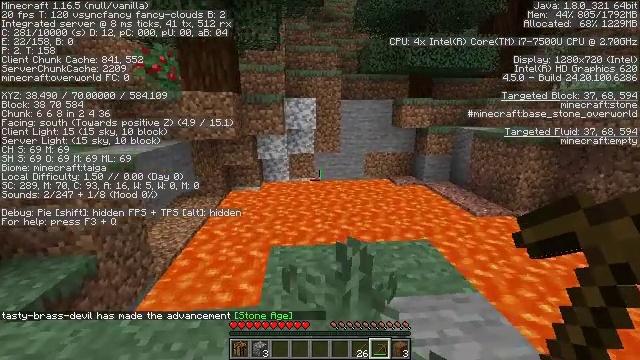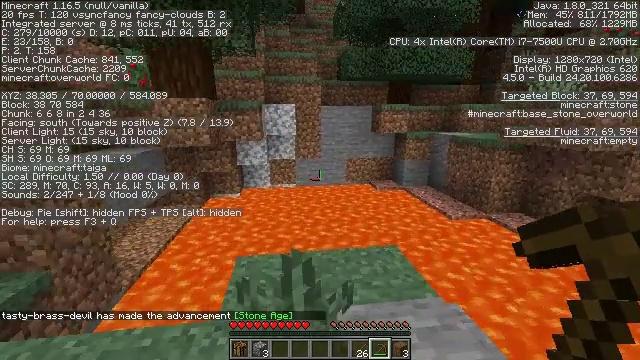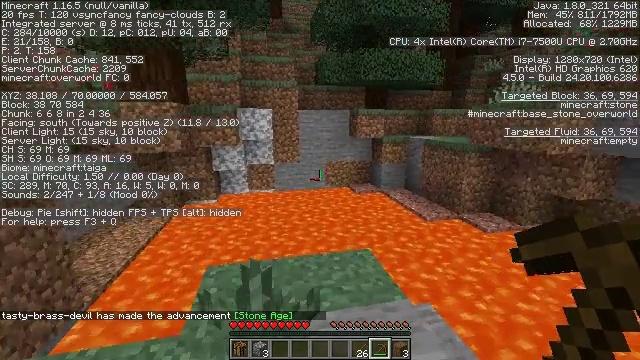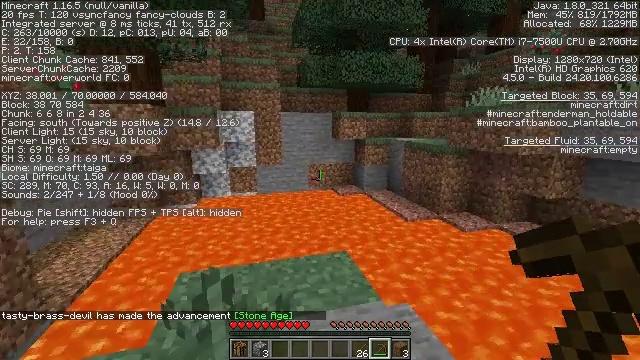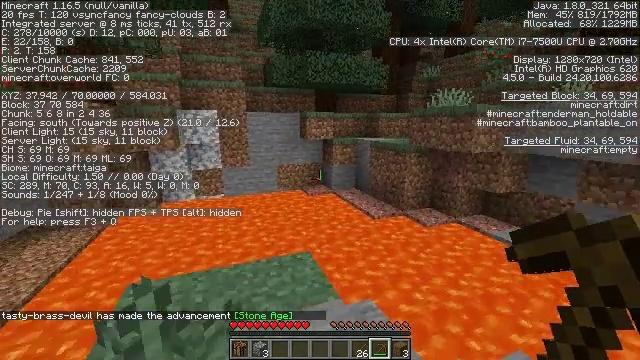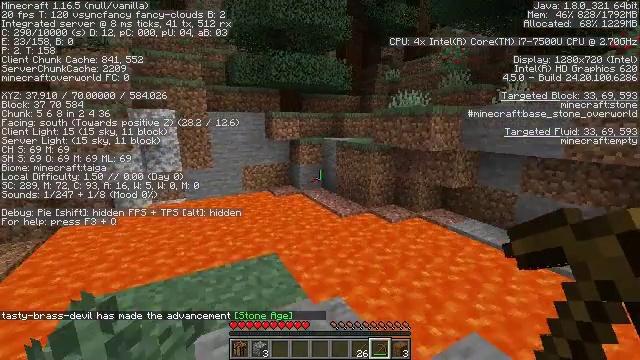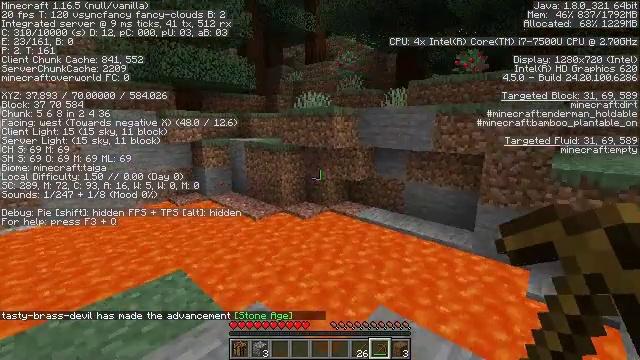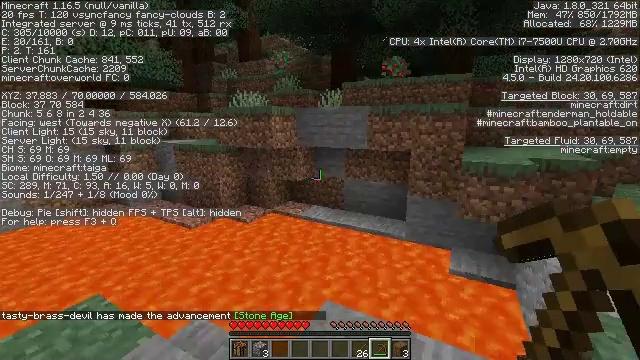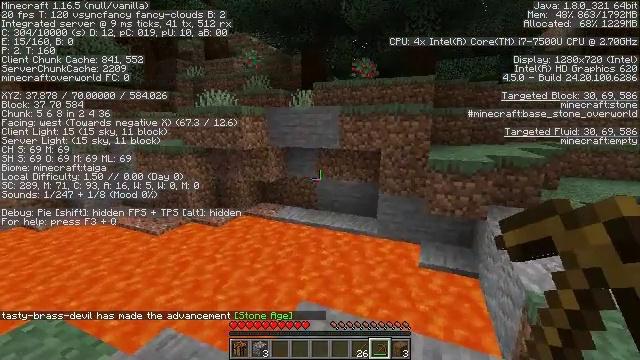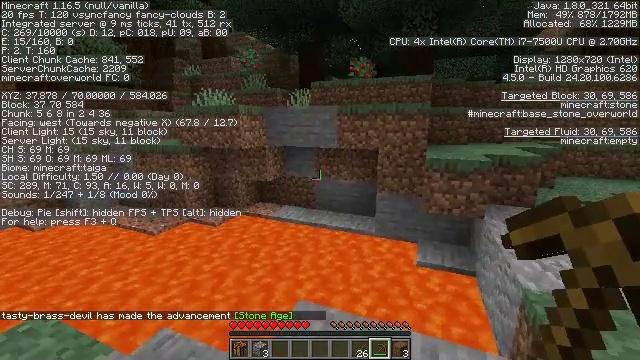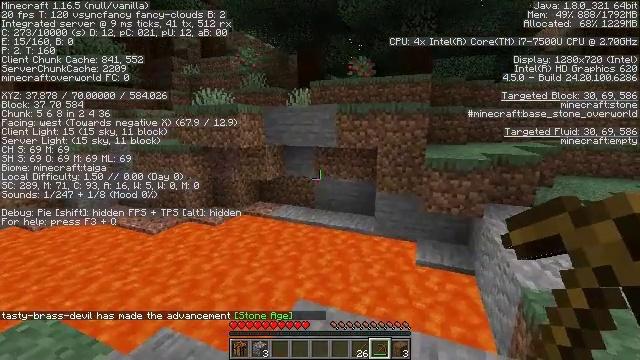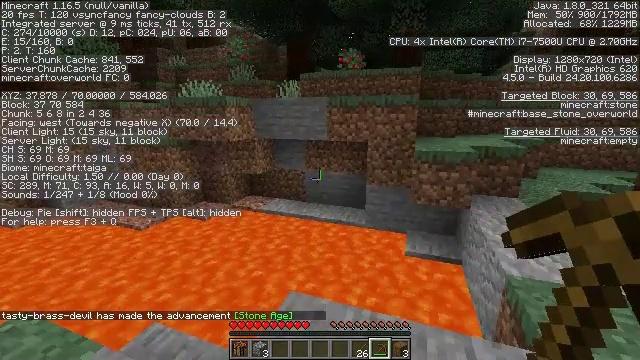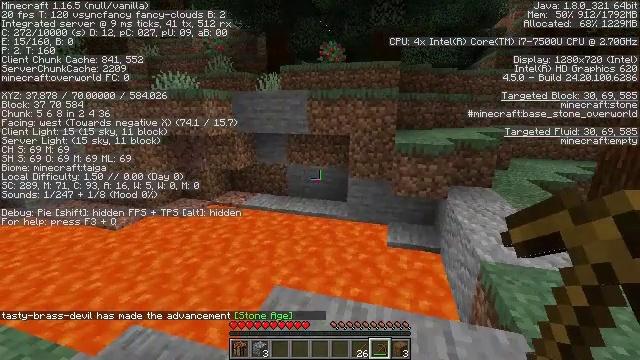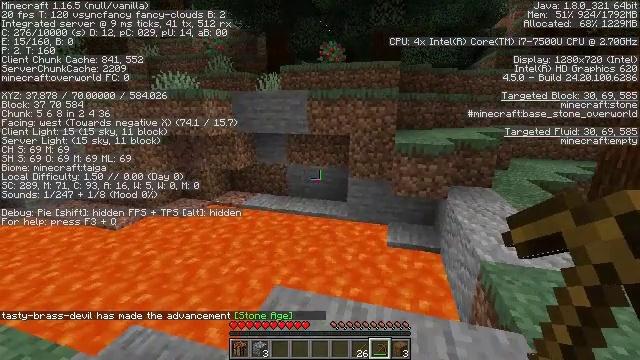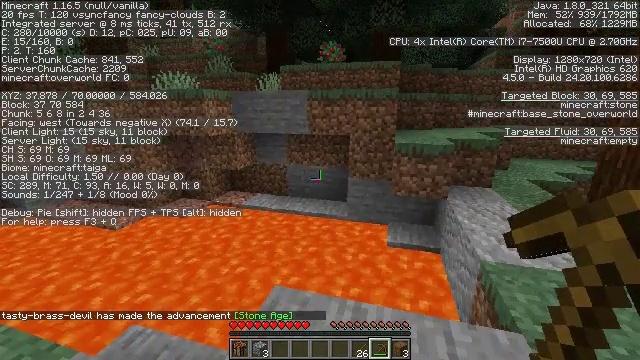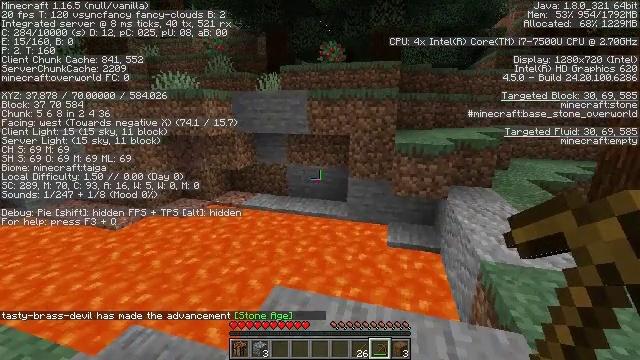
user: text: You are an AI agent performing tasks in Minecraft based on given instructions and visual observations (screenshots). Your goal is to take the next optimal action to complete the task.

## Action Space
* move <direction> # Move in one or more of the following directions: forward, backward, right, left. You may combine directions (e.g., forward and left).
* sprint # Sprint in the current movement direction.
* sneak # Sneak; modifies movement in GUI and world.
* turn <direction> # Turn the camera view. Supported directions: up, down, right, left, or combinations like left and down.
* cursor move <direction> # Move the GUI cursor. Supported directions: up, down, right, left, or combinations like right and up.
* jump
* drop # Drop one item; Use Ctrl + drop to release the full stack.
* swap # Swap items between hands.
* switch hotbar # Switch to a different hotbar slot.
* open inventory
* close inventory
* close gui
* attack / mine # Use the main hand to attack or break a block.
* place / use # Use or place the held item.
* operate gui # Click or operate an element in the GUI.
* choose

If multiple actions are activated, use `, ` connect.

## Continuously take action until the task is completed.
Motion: motion action
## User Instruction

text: Mine the large fern from the ground.
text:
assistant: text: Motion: move right, turn right and up
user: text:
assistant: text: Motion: move right, turn right
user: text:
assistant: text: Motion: turn right
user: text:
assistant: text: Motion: turn right
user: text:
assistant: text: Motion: turn right
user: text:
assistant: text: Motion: turn right
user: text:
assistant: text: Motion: turn right
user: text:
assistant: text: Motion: turn right
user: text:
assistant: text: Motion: no_op
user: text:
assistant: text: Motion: no_op
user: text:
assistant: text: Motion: turn right and down
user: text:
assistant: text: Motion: turn right and down
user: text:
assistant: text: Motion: no_op
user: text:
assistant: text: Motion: no_op
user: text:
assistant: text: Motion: no_op
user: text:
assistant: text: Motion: no_op
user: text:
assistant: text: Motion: turn left
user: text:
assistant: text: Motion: turn right
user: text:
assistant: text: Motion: turn right and up
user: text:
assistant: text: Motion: move right, turn right and up
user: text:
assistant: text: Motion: move right, turn right and up
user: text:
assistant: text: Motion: move back and move right, turn right and up
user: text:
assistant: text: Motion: move back and move right, turn right
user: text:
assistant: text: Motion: move back and move right, turn right
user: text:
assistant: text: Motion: move back and move right, turn right
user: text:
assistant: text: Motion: move right, turn right
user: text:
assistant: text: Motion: move right, turn right
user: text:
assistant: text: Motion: move forward and move right, turn right
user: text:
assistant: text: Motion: move forward and move right, turn right and down
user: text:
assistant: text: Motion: move forward, turn right